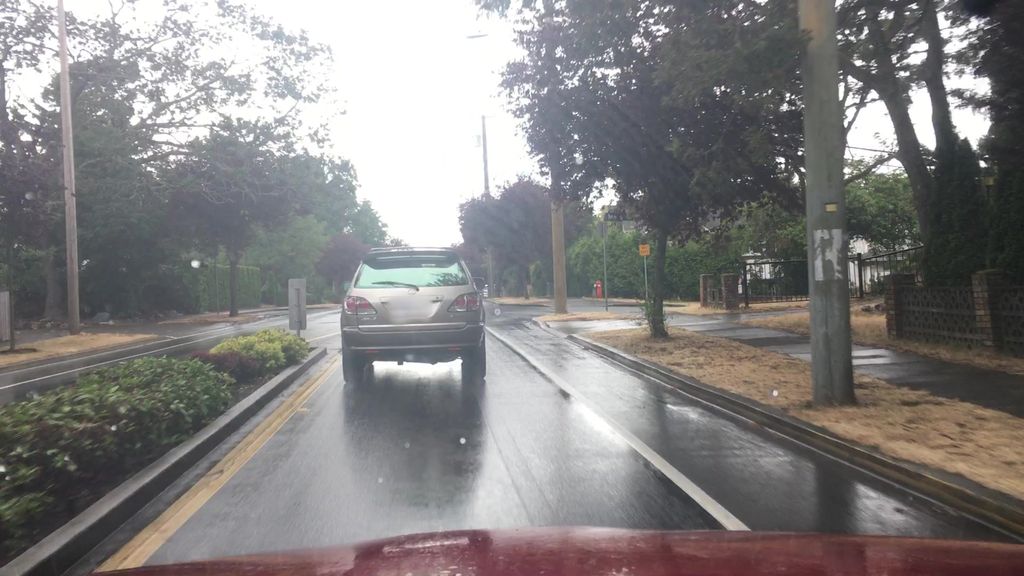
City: victoria